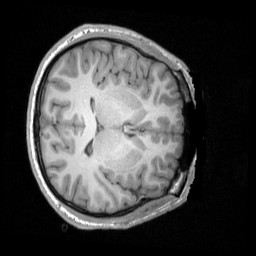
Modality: T1w
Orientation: axial